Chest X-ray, AP view. Patient: 48 years old, sex M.
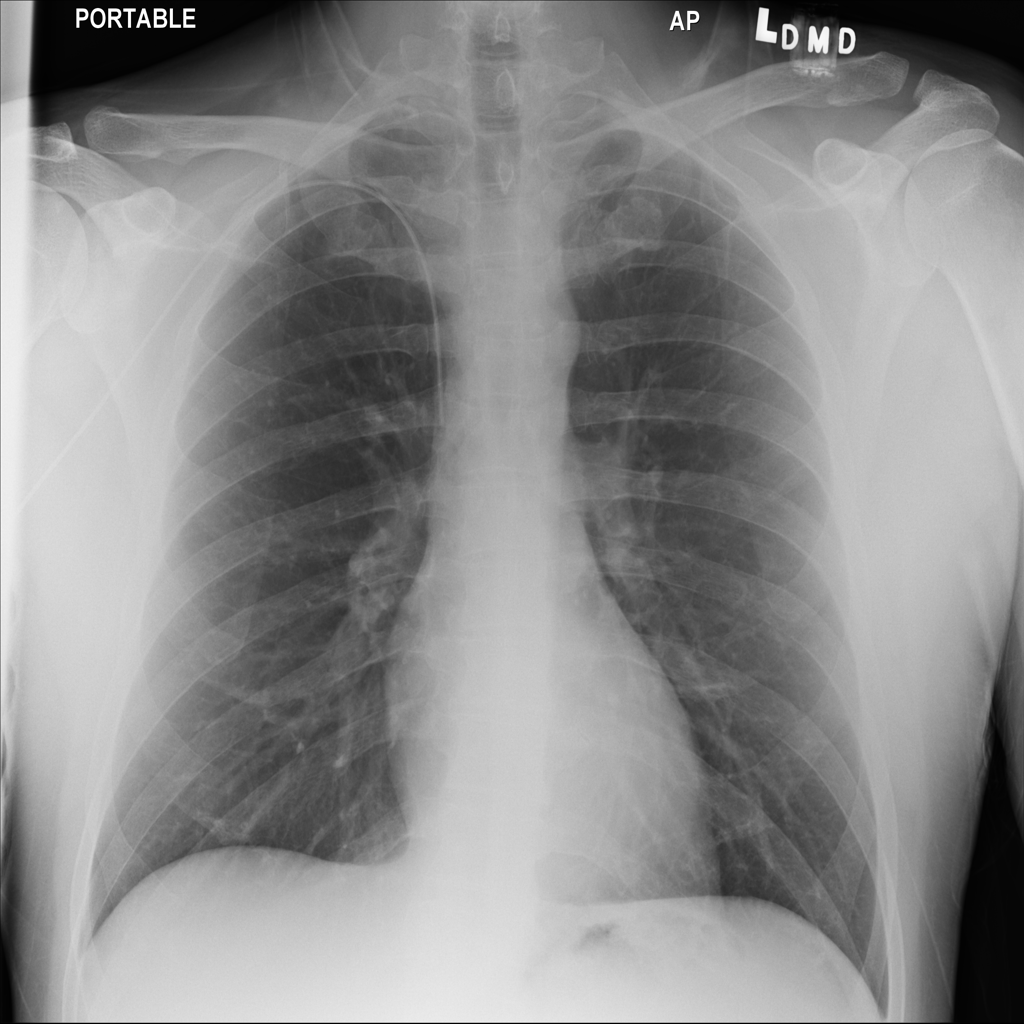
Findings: No Finding